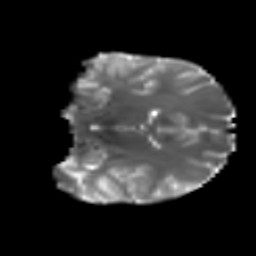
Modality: T2w
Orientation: coronal
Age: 16
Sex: male
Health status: ill
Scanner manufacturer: ge
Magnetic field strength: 3 T
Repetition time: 6.752 s
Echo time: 0.079 s